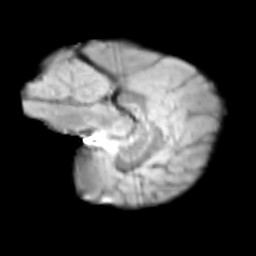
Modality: T2w
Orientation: sagittal
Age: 12
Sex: female
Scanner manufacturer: siemens
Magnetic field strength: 3 T
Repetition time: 3.8 s
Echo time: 0.07 s